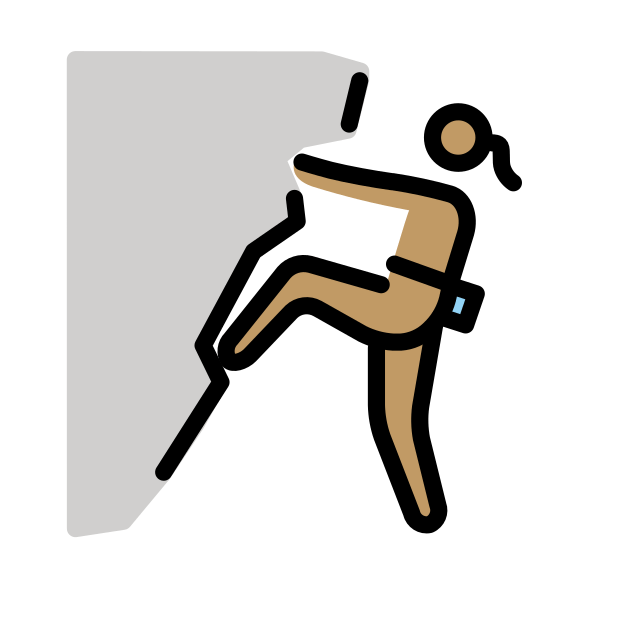
woman climbing: medium skin tone